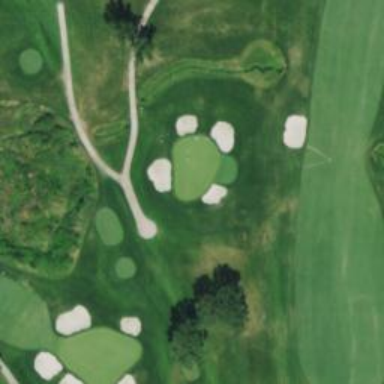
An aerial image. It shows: Golf course.